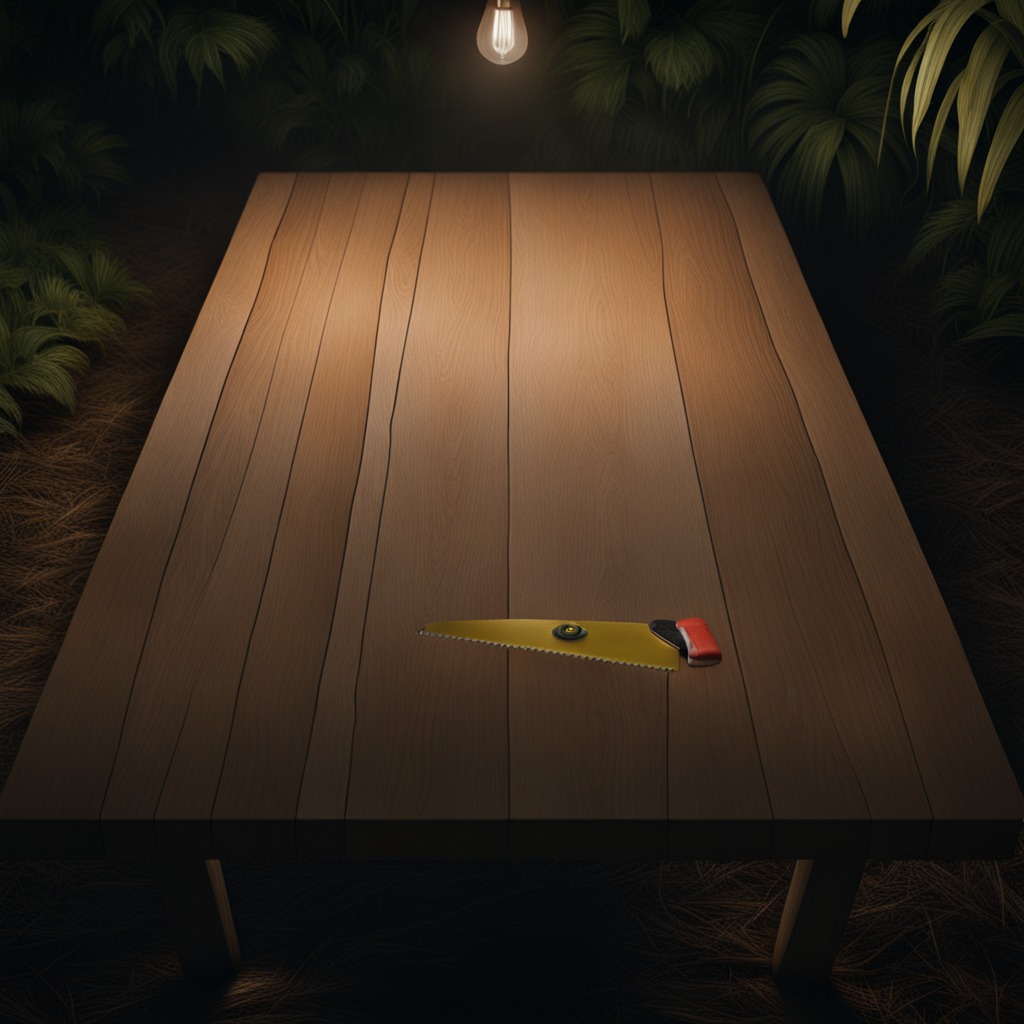
A metal saw is lying on a wooden table inside a jungle field workshop tent at night.